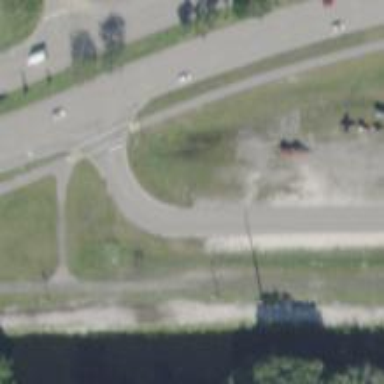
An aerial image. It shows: Primary link road with asphalt surface.